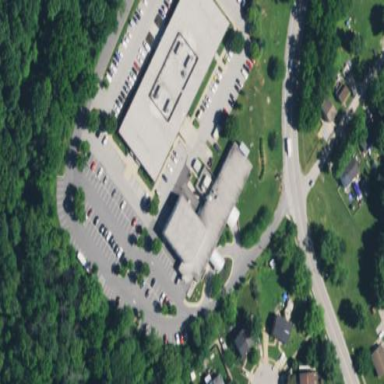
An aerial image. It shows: Public building.